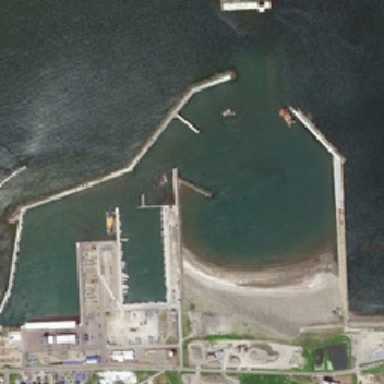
Port facilities were completed .